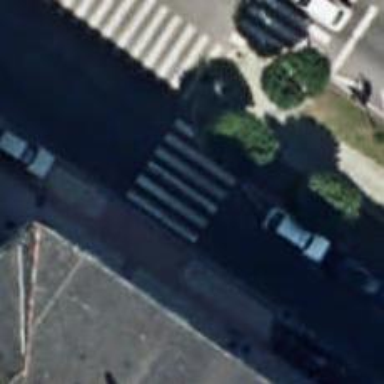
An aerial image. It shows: Uncontrolled crossing on the road.